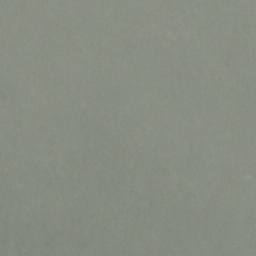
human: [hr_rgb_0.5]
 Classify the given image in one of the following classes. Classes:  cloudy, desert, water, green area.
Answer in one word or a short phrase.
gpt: cloudy